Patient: sex F, age 47
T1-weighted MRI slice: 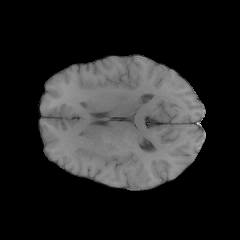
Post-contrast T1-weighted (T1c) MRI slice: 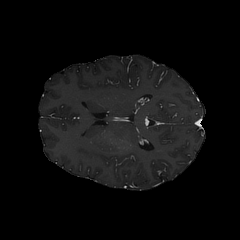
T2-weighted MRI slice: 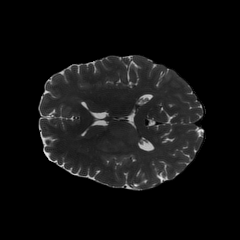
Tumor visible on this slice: yes
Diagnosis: Astrocytoma, IDH-wildtype
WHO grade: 2